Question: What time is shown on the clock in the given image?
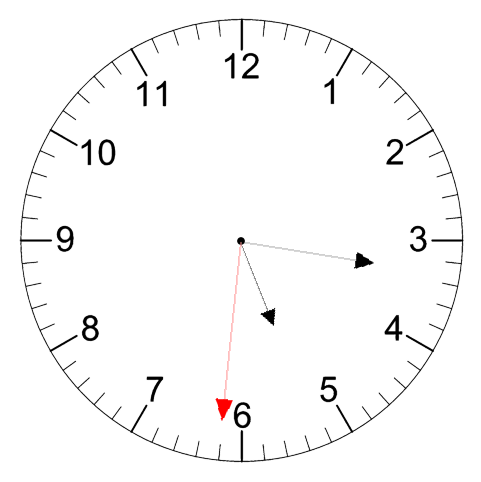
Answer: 05:16:31